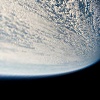
Label: cloud